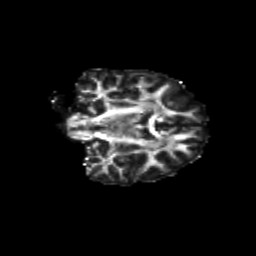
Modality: FA
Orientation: coronal
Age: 11
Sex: female
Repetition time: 9.512 s
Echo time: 0.089 s